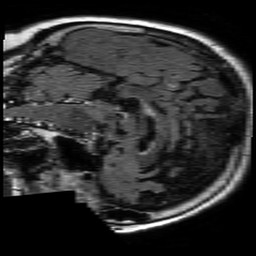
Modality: FLAIR
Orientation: sagittal
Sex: female
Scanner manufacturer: philips
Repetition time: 11 s
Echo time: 0.125 s